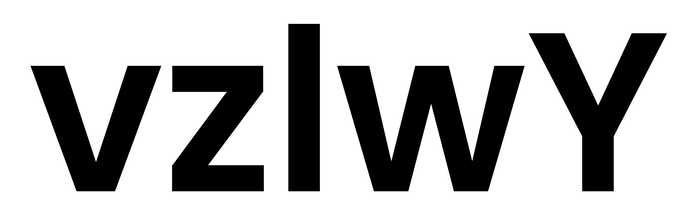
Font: Poppins-SemiBold